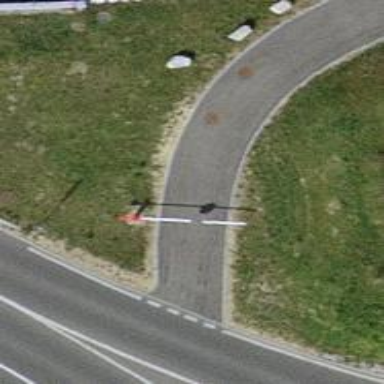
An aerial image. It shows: Lift gate barrier.